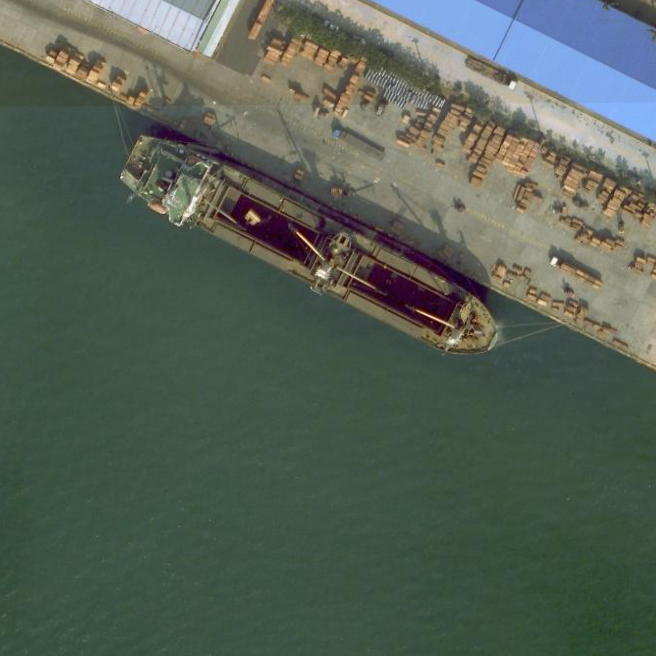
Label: Cargo_ship